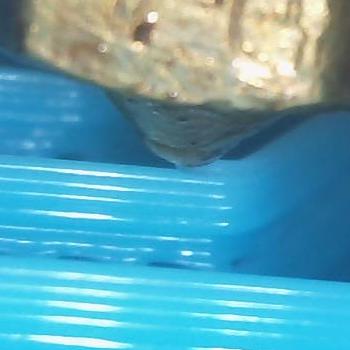
Flow rate: 79%